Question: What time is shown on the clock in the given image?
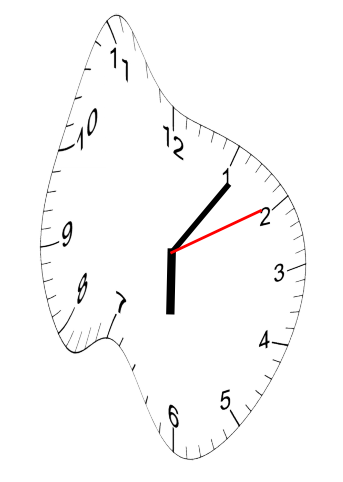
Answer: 06:06:10